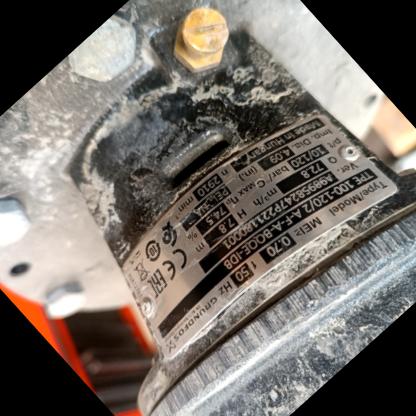
Klasa: tabliczka-znamionowa